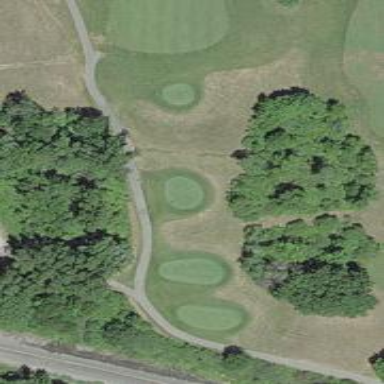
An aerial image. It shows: Pathway for golfing.